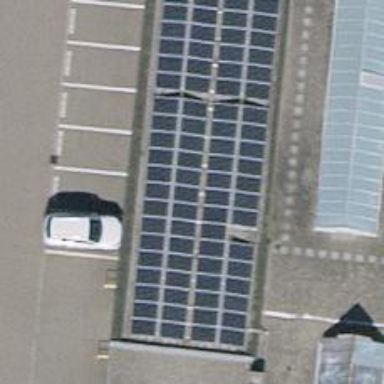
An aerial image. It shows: Solar power generator using photovoltaic panels.